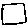
Label: square